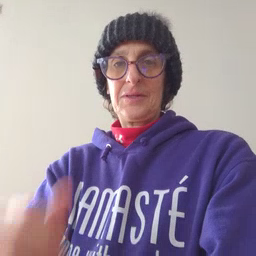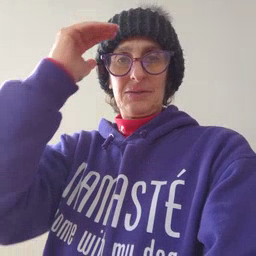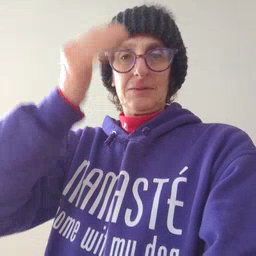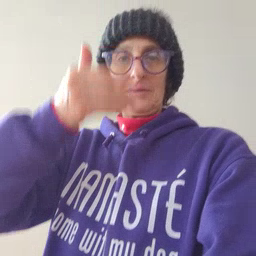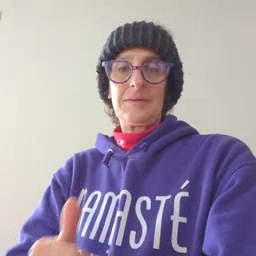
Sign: sleepy